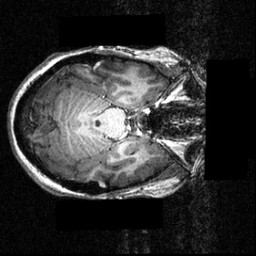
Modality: T1w
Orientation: axial
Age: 25
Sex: female
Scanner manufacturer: siemens
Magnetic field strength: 3.951 T
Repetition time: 1.5 s
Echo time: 0.00335 s